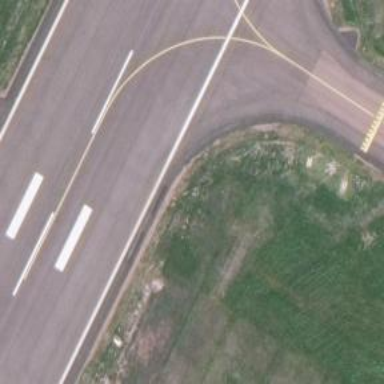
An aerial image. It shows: Runway in airport area.